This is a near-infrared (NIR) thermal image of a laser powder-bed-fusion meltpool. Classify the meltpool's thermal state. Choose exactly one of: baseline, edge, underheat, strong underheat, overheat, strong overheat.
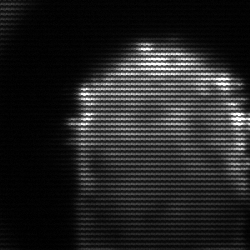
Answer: baseline